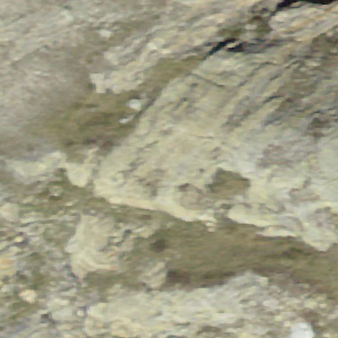
Label: other